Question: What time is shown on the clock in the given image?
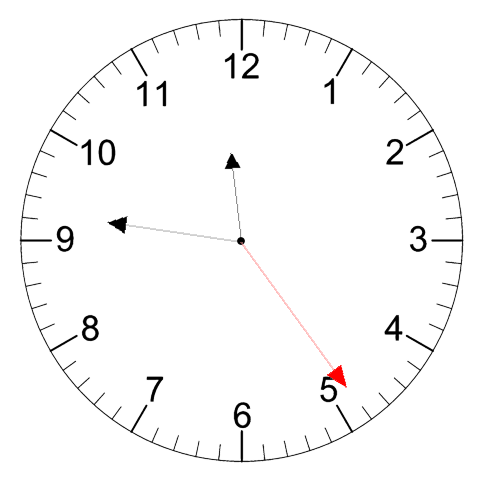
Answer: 11:46:24